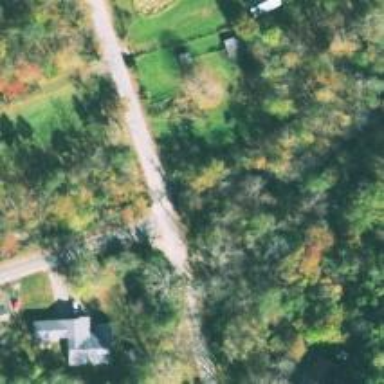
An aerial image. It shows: Residential road with bridge.